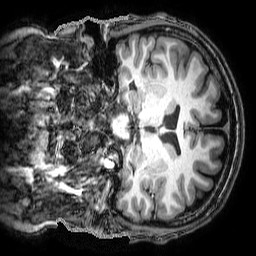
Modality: T1w
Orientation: sagittal
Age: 18
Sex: male
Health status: ill
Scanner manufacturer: philips
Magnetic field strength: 3 T
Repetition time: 8.095 s
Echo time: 3.712 s